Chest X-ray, AP view. Patient: 40 years old, sex F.
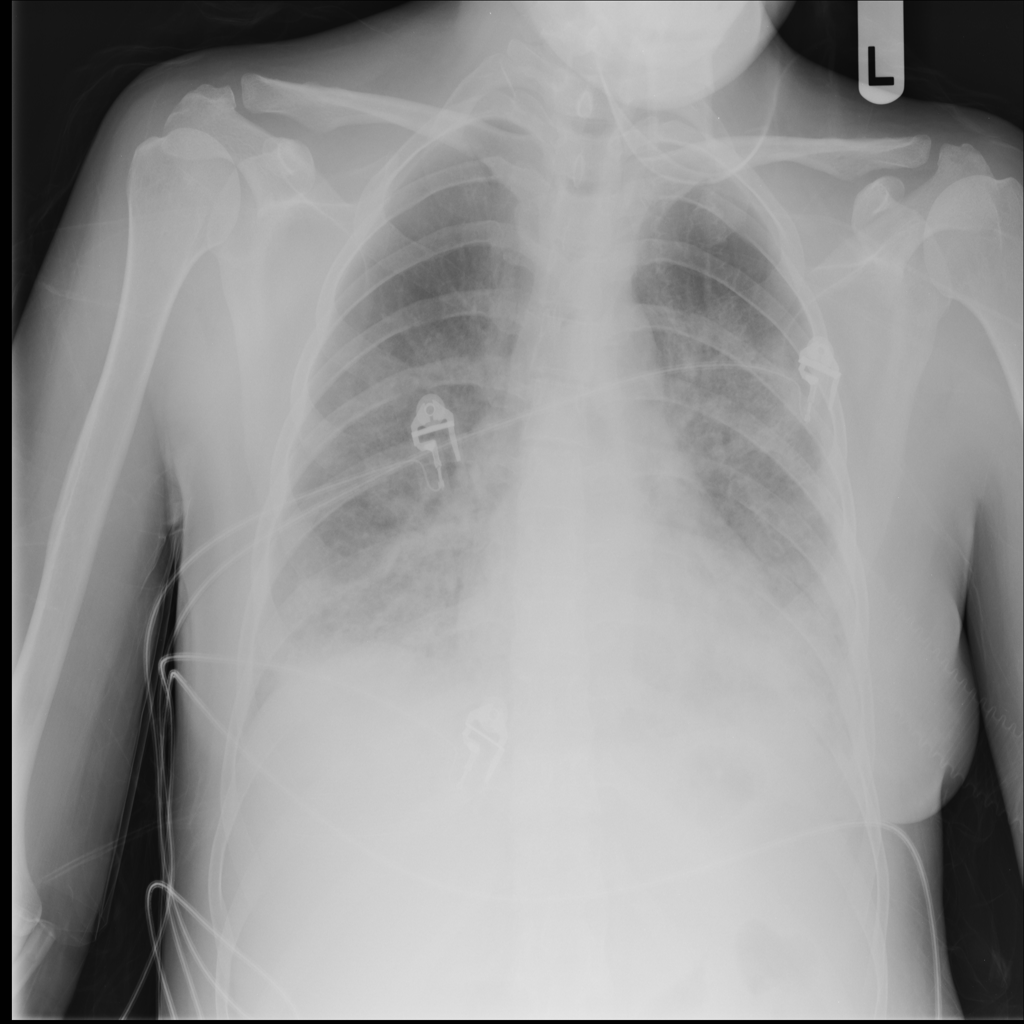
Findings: Consolidation, Effusion